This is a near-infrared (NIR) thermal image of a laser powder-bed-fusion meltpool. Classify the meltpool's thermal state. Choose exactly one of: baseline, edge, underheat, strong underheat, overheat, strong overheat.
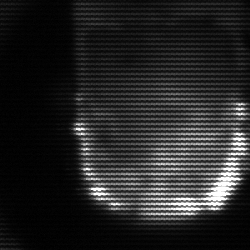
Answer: baseline